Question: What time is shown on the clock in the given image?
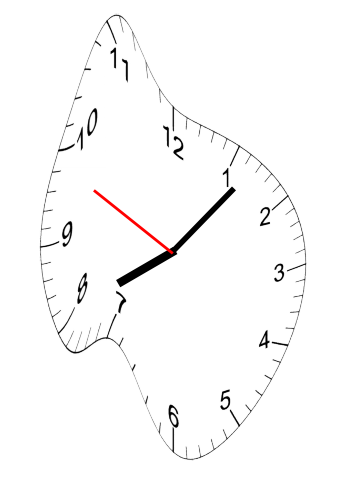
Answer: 08:06:49